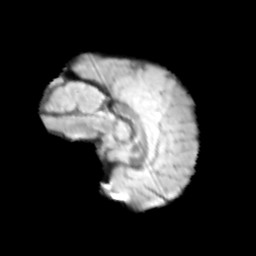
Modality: T2w
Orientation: sagittal
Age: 9
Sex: male
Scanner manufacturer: siemens
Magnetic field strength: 3 T
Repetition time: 3.8 s
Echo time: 0.07 s